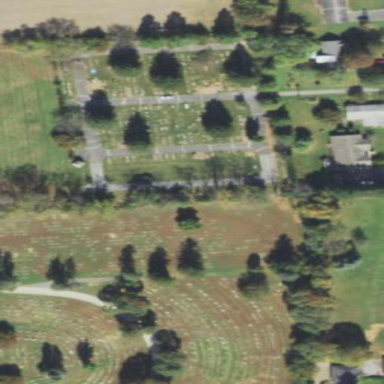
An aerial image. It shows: Cemetery.